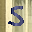
Label: 5